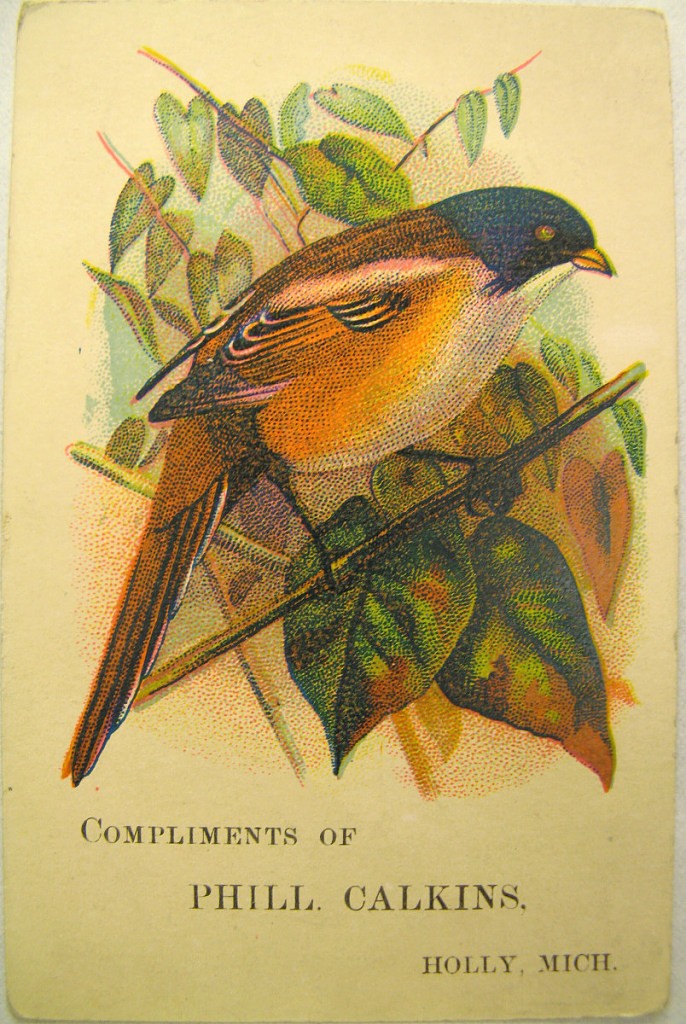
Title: Advertisement for Sewing Equipment
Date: ca. 1880
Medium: Chromolithograph
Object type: Trade card
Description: A black and orange bird seated on a branch is depicted on the recto.